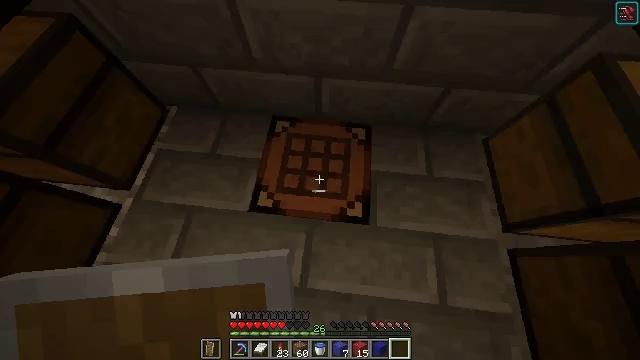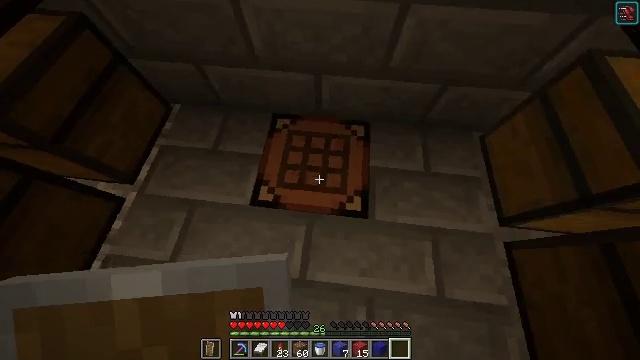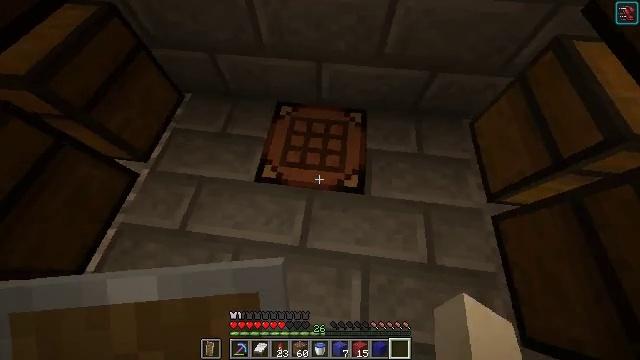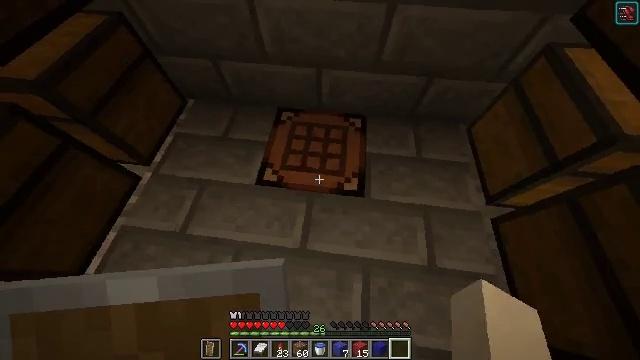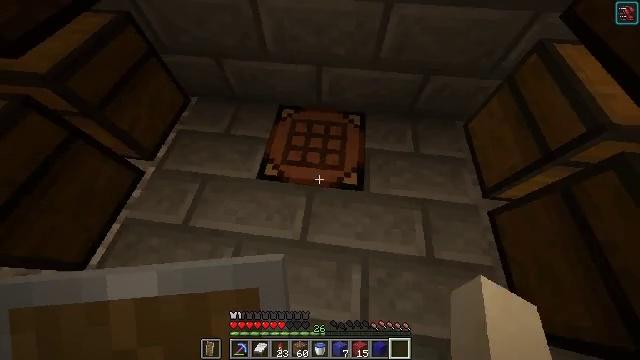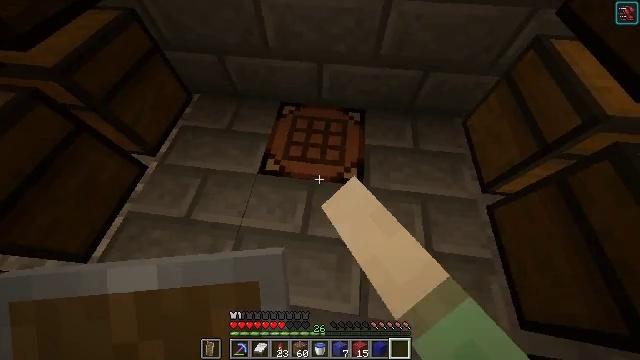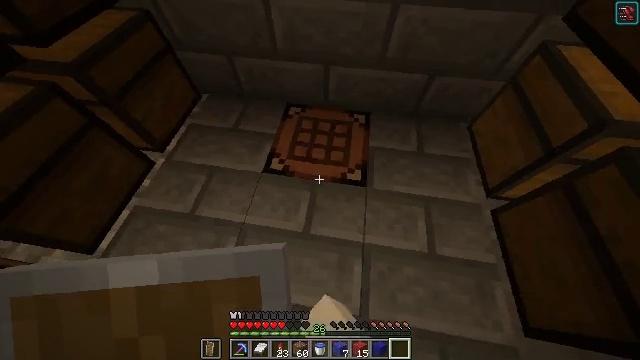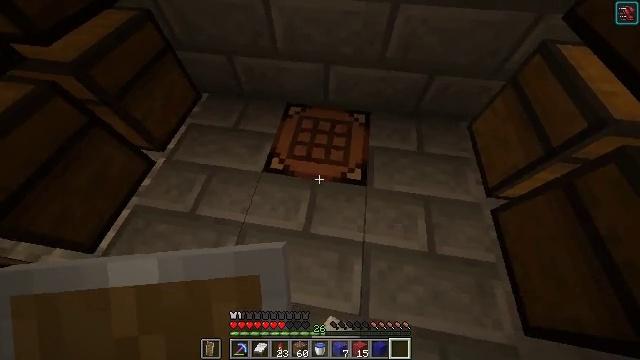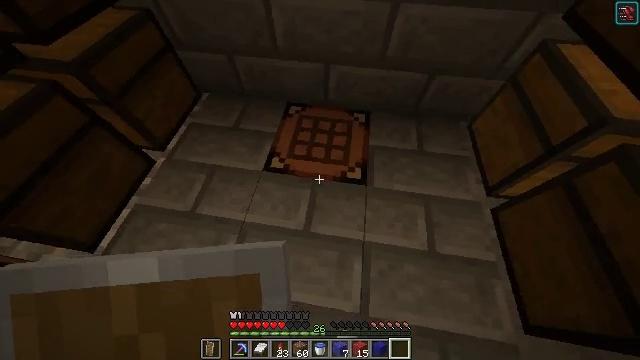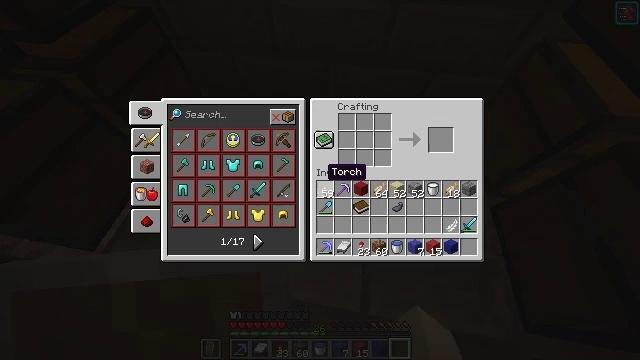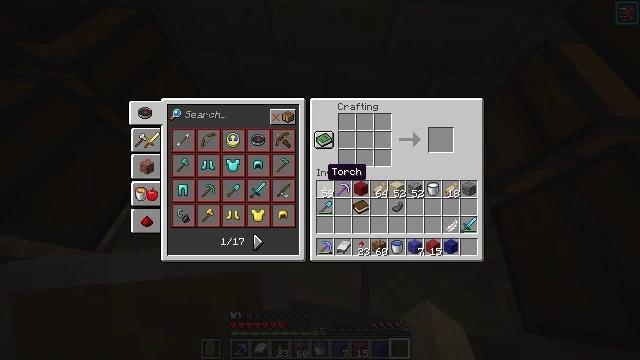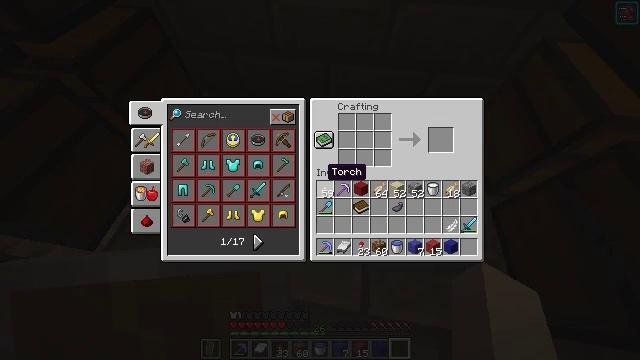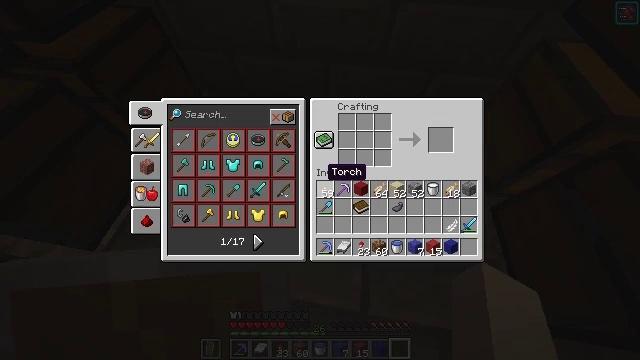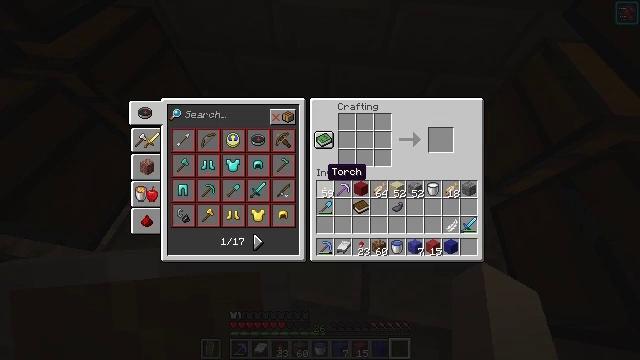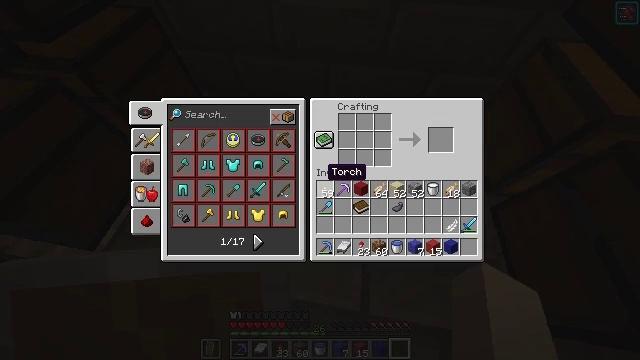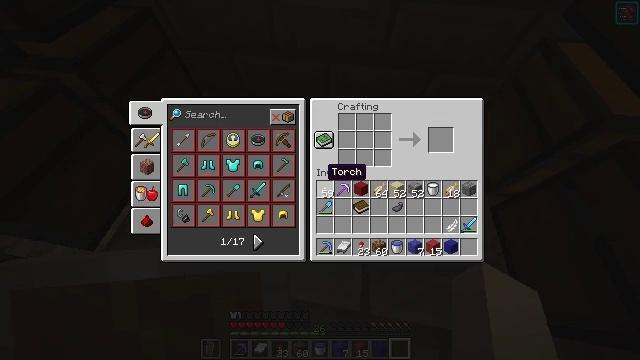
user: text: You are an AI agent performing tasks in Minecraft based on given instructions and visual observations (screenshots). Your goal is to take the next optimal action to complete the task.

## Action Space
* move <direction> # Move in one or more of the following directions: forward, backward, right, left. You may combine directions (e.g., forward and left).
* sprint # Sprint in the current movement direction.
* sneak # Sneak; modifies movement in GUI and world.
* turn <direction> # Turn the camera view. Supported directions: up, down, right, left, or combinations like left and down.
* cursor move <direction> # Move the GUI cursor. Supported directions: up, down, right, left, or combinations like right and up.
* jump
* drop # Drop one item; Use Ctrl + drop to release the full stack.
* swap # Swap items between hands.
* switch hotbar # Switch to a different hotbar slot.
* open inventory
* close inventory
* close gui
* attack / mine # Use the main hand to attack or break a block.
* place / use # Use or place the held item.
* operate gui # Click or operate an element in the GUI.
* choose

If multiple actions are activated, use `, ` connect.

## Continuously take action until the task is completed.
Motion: motion action
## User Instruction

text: Create a writable book with a book, ink sac, and feather.
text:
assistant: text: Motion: move back
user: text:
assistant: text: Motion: turn up
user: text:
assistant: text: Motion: turn up
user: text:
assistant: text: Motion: use / place
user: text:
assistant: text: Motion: use / place
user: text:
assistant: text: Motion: turn left and up, use / place
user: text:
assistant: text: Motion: no_op
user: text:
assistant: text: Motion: no_op
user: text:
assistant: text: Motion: open gui
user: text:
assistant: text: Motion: no_op
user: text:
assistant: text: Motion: no_op
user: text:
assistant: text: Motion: no_op
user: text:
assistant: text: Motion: no_op
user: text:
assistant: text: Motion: no_op
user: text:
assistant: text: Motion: no_op
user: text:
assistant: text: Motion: no_op
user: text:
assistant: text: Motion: no_op
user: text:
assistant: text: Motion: no_op
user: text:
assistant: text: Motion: no_op
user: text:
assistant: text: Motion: no_op
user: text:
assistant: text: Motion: no_op
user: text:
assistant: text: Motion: no_op
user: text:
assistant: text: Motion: no_op
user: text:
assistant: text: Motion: no_op
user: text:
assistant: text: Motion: no_op
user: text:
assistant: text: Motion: no_op
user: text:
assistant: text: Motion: no_op
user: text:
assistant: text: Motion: no_op
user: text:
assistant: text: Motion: no_op
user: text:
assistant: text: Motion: no_op